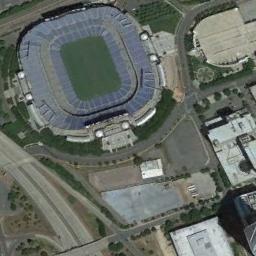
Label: stadium